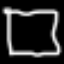
Label: square